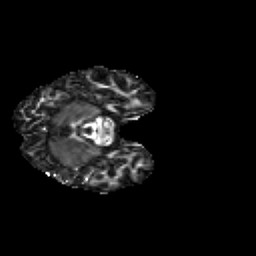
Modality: FA
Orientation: axial
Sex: male
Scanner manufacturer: siemens
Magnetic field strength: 3 T
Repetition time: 5 s
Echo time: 0.071 s